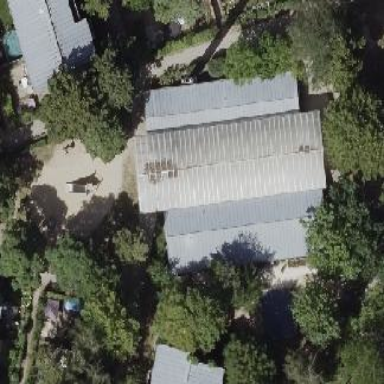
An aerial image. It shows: Kindergarten.